Question:
I have a Datatable like this.Now how can i pick the value from zones based on weight and zone.I am doing this in c#
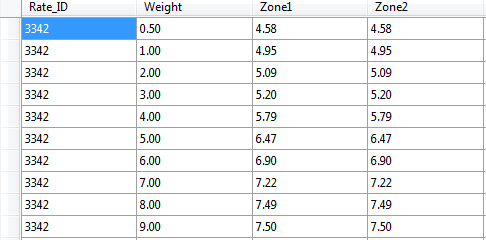
Answer: Using LINQ Query : You need to use the AsEnumerable() extension for DataTable
'''
var results = from myRow in myDataTable.AsEnumerable()
where myRow.Field<int>("RowNo") == 1
select myRow;
'''
AsEnumerable() returns IEnumerable. If you need to convert IEnumerable to a DataTable, use the CopyToDataTable()
Check <URL>